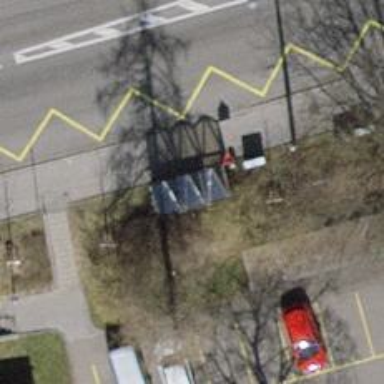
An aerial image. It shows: Bicycle parking facility.